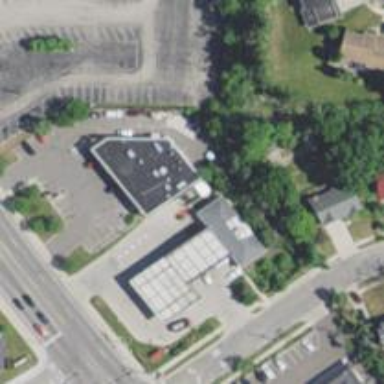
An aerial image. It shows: Convenience shop.